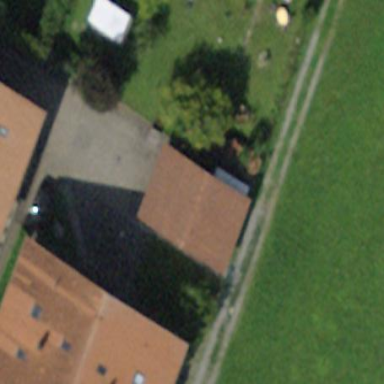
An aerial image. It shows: Garage building.